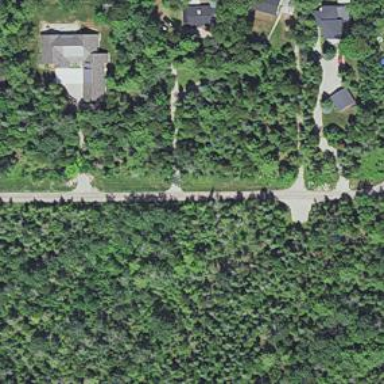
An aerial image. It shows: Driveway.